Field crop: tomato
Growth stage: 2
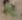
Species: solanum